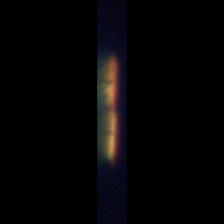
Taxon: Psuedo-nitzschia
Group: Diatoms